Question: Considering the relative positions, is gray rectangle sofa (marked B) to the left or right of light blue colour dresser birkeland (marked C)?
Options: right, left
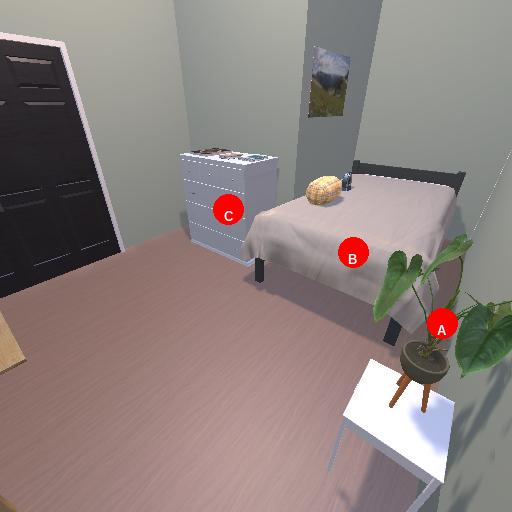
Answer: right